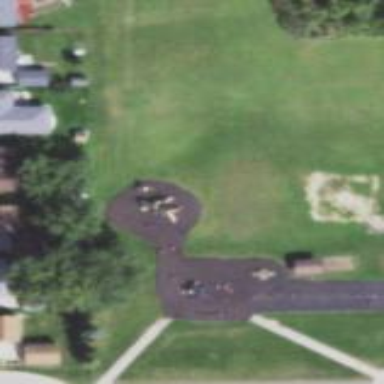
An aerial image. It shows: Playground area for leisure activities on the land.